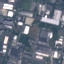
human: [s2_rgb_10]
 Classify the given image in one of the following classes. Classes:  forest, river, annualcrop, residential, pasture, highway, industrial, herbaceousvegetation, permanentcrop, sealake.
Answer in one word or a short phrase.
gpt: Industrial